Here is the envelope spectrum of one vibration snapshot from a rolling-element bearing, with each characteristic fault-frequency family marked on the frequency axis. Diagnose the bearing from this image, choosing from: normal, inner_race, outer_race, ball.
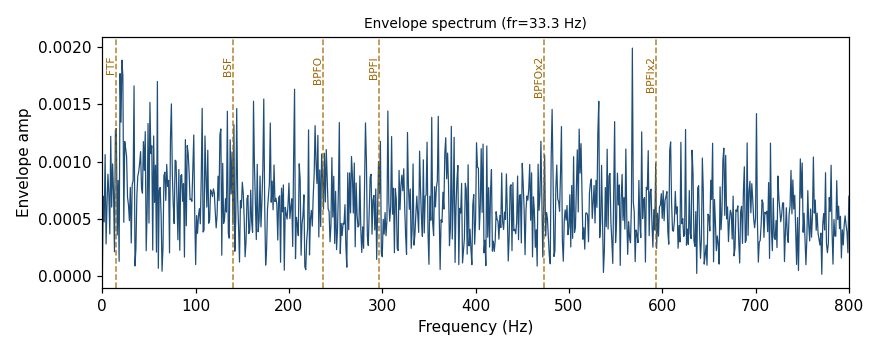
Answer: normal